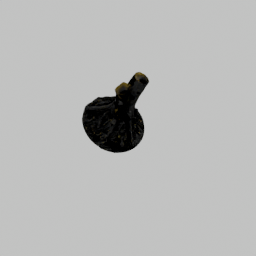
Label: nature